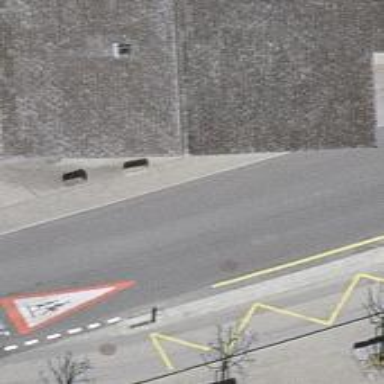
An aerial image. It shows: Building with ridged roof.